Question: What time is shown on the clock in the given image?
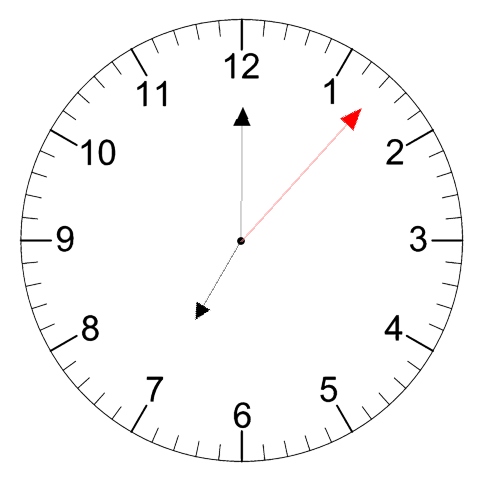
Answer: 07:00:07